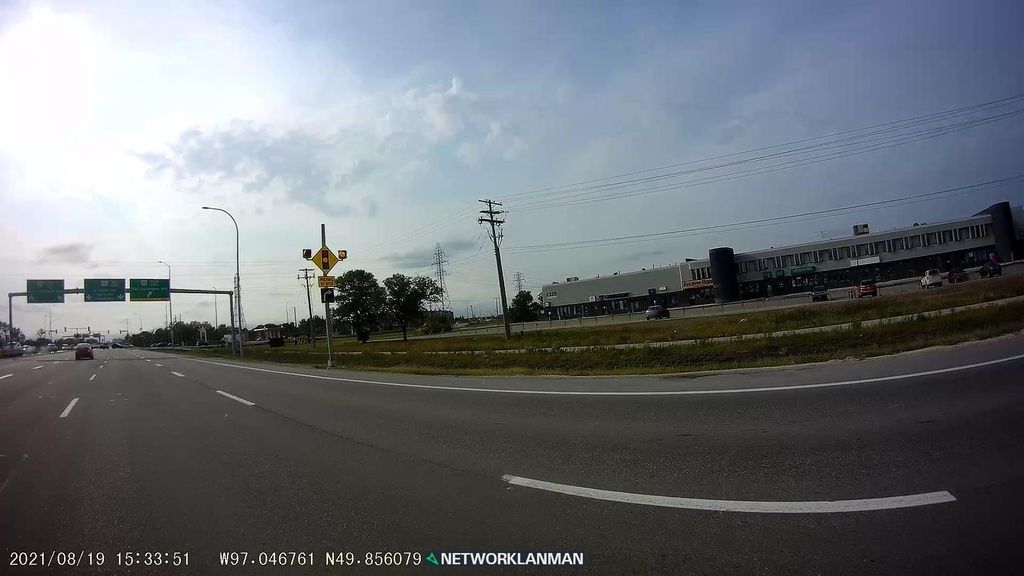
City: winnipeg